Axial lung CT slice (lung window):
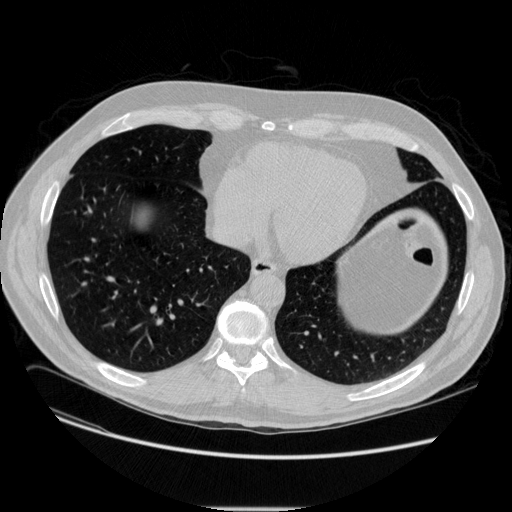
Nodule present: no